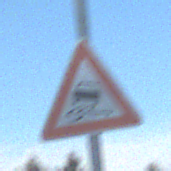
Verkehrszeichen: SchleuderOderRutschgefahr
Umgebung: Outdoor, Nature
Tageszeit: MorningAfternoon
Wetter: PartlyCloudy
Licht: Natural
Jahreszeit: NotSpecified
Kontrast: HighContrast